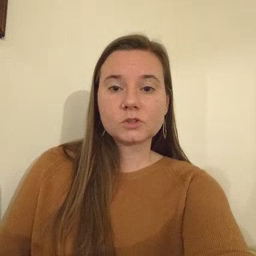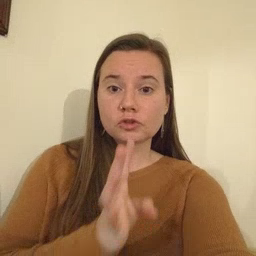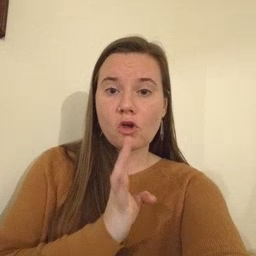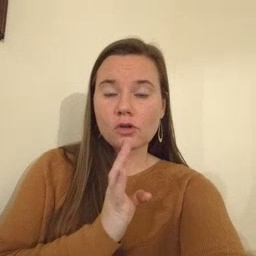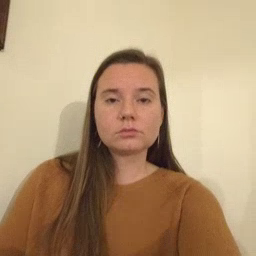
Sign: talk